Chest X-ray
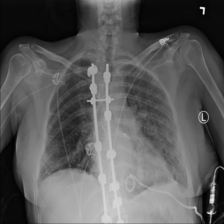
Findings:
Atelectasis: negative
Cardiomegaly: negative
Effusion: positive
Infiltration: positive
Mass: negative
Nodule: positive
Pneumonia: negative
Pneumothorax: negative
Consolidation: negative
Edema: negative
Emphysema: negative
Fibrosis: negative
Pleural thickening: positive
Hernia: negative